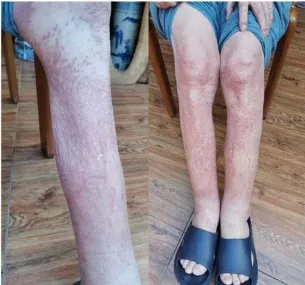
Effective management of the lower-limb edema caused by pembrolizumab-induced systemic capillary leak syndrome (SCLS) in one patient with advanced gastroesophageal junction squamous cell carcinoma with the application of methylprednisolone and plasma infusion. (B) After treatment.
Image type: medical_photograph (skin_photograph)